Interaction volume radius: 5 \u00c5
Interaction volume height: 10 \u00c5
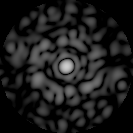
Disorder parameter: 0.8869